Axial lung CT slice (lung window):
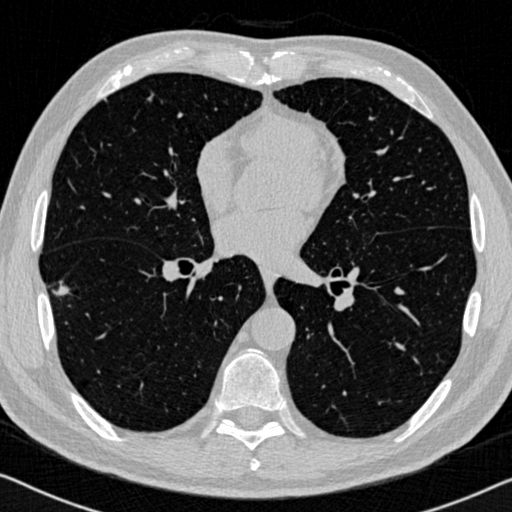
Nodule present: yes
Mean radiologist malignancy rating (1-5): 4.25